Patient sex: M
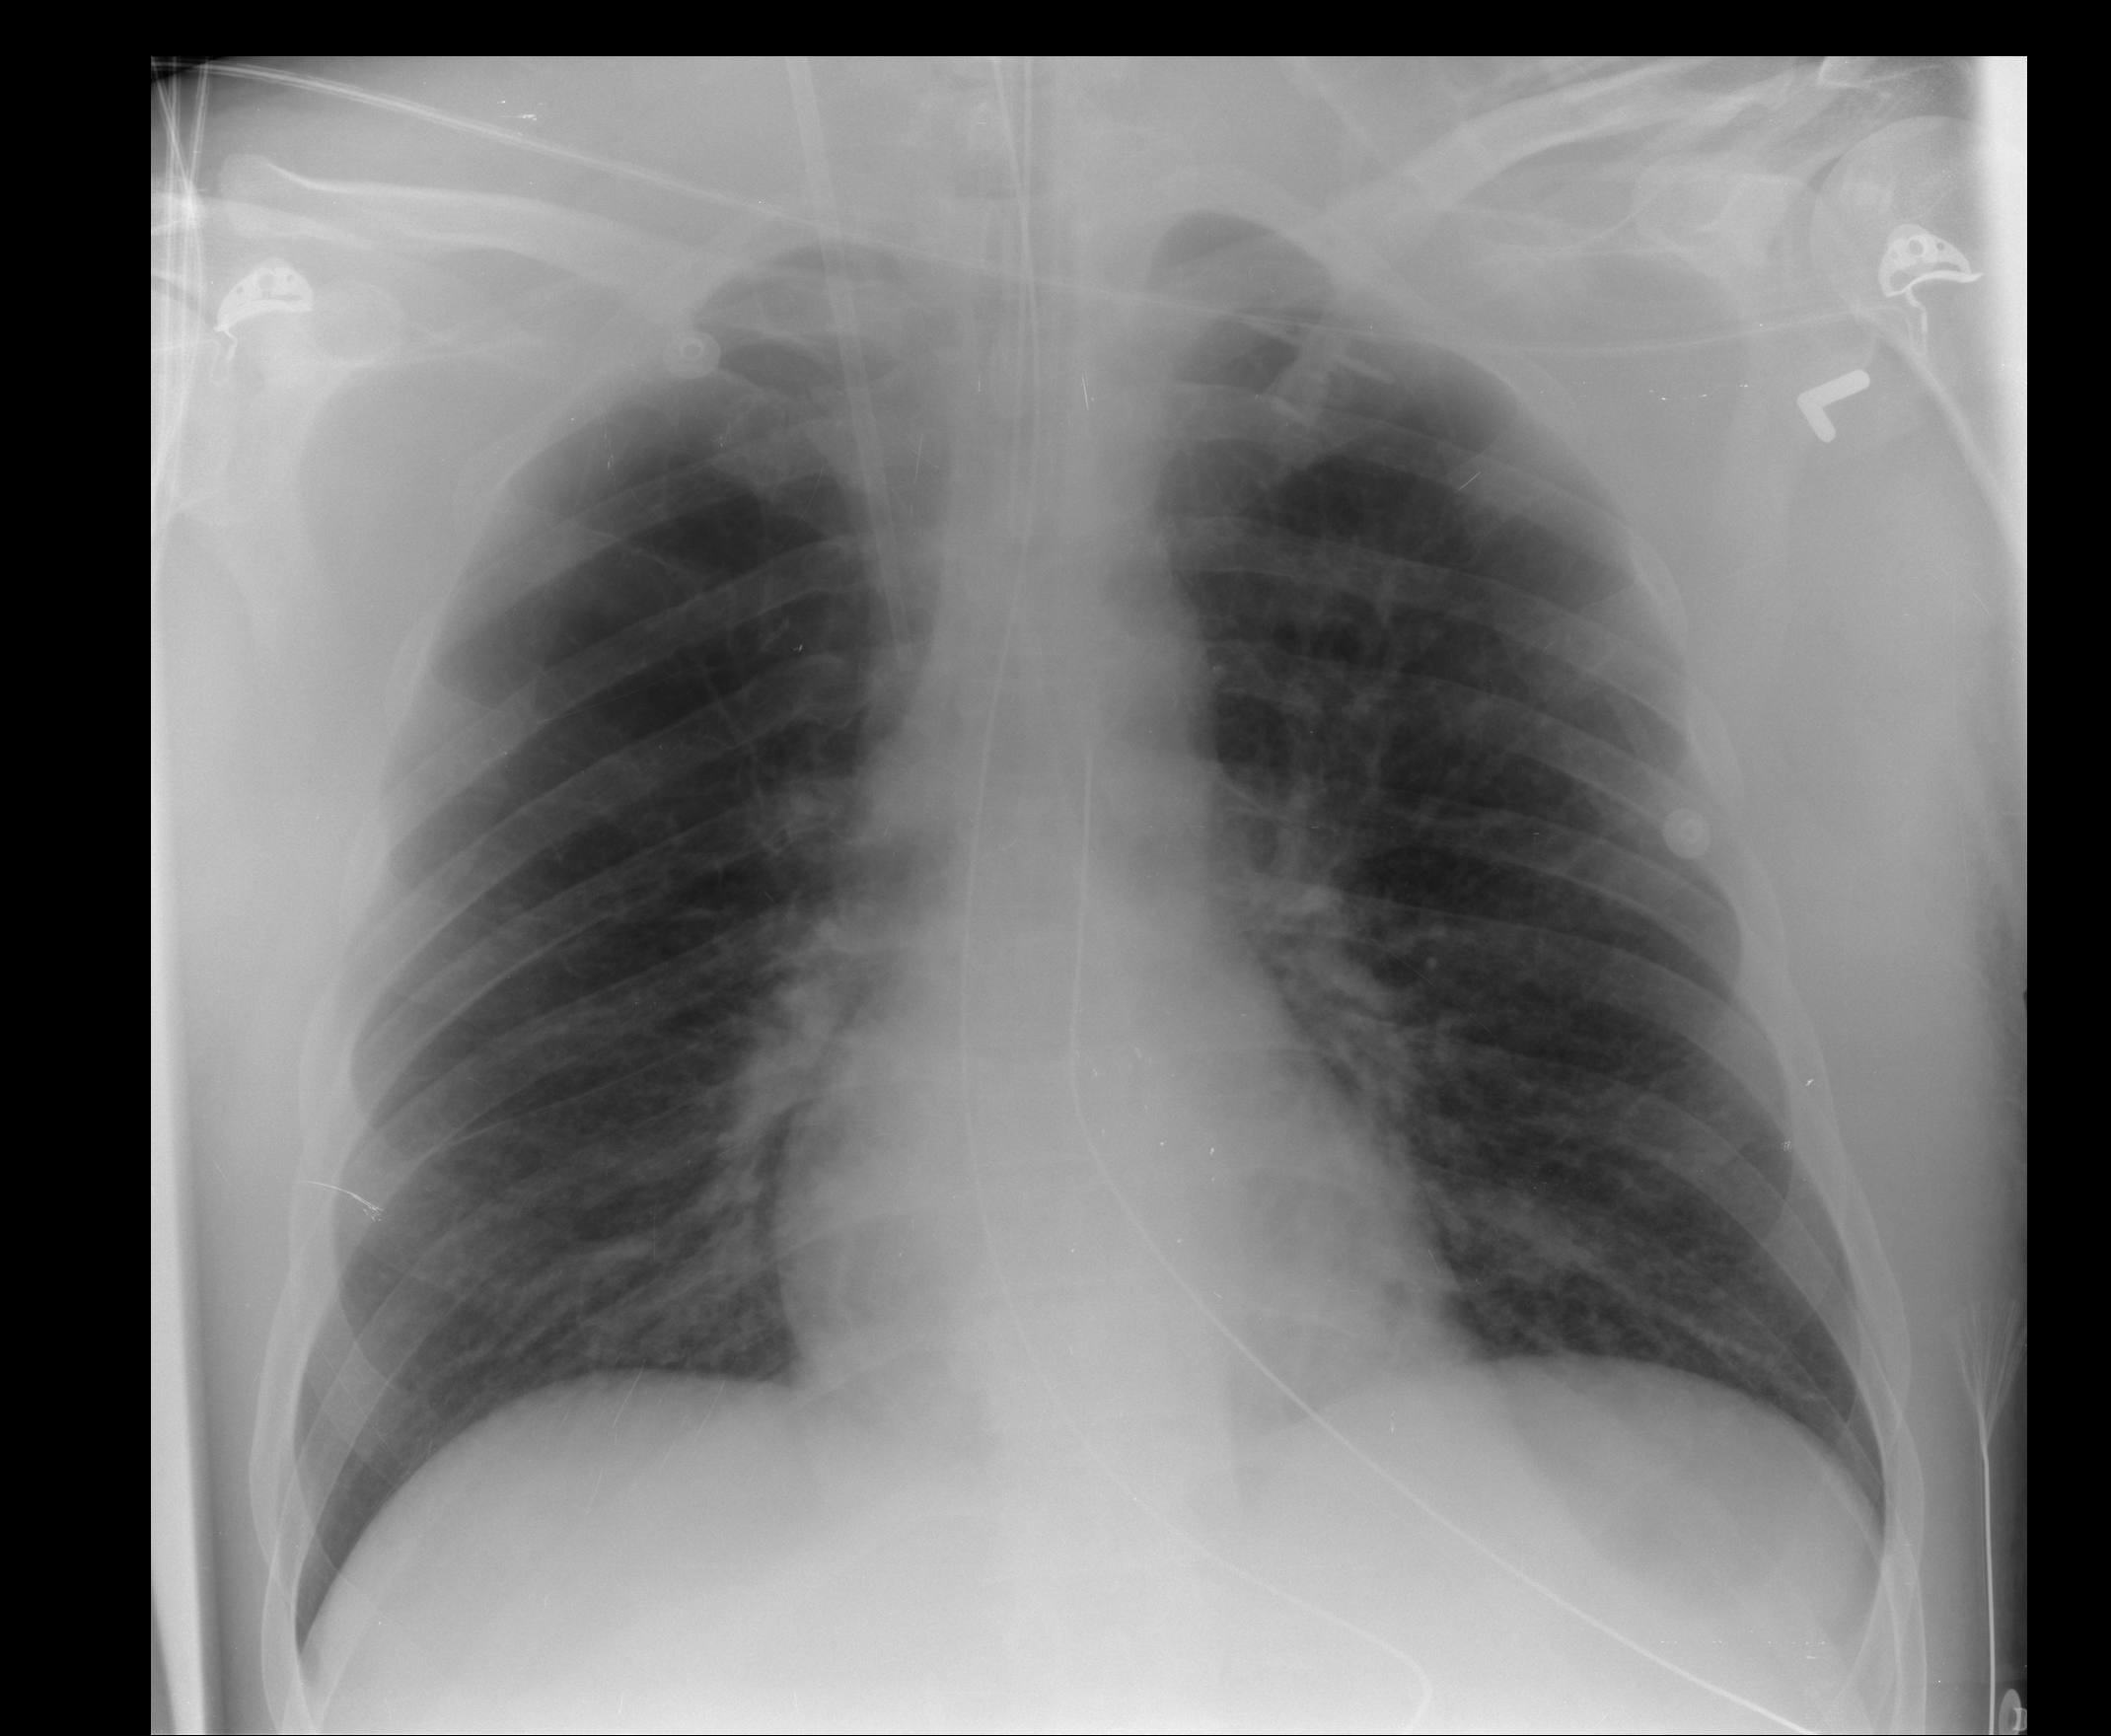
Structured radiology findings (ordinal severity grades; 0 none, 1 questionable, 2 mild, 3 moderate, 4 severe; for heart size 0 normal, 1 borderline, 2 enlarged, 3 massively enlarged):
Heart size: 0
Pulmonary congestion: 1
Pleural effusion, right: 0
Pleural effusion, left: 0
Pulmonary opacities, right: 0
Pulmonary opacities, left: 0
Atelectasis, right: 0
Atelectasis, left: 0